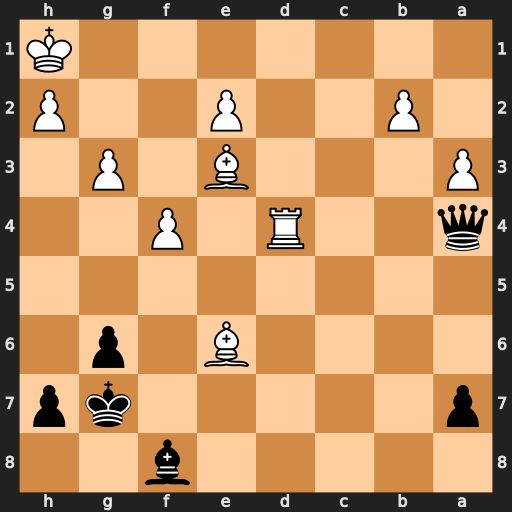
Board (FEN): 5b2/p5kp/4B1p1/8/q2R1P2/P3B1P1/1P2P2P/7K
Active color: b
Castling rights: -
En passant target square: -
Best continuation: Qe8 Kg1 Qxe6